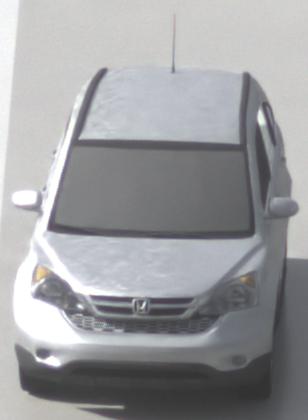
Make: Honda
Model: CR-V
Detailed model: CR-V (III) (04/10 - 10/12)
Model produced from: 2010
Model produced until: 2012
Doors: 5
Color: white
Road condition: wet road
Daytime: morning or afternoon
Contrast: low contrast